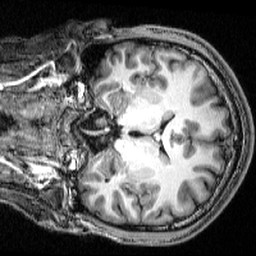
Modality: T1w
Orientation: coronal
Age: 20
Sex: male
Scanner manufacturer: siemens
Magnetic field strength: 3 T
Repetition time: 2.53 s
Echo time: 0.00339 s